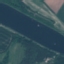
Land use / land cover class: River